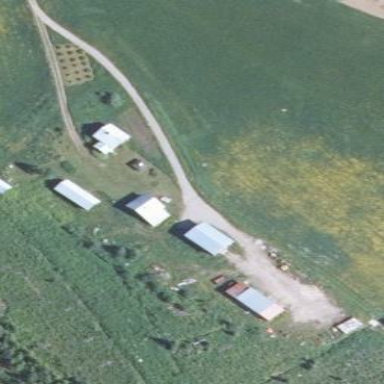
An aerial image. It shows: Farmyard area.